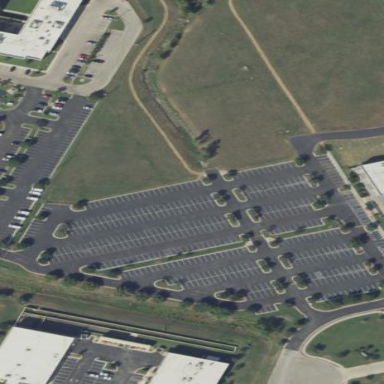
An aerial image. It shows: Parking area with asphalt surface.